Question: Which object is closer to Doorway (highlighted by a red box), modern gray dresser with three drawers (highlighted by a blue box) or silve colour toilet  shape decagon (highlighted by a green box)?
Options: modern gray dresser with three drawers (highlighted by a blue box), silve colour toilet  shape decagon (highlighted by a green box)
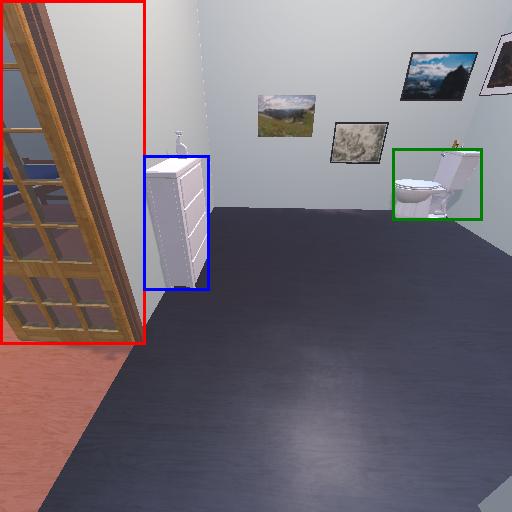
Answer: modern gray dresser with three drawers (highlighted by a blue box)